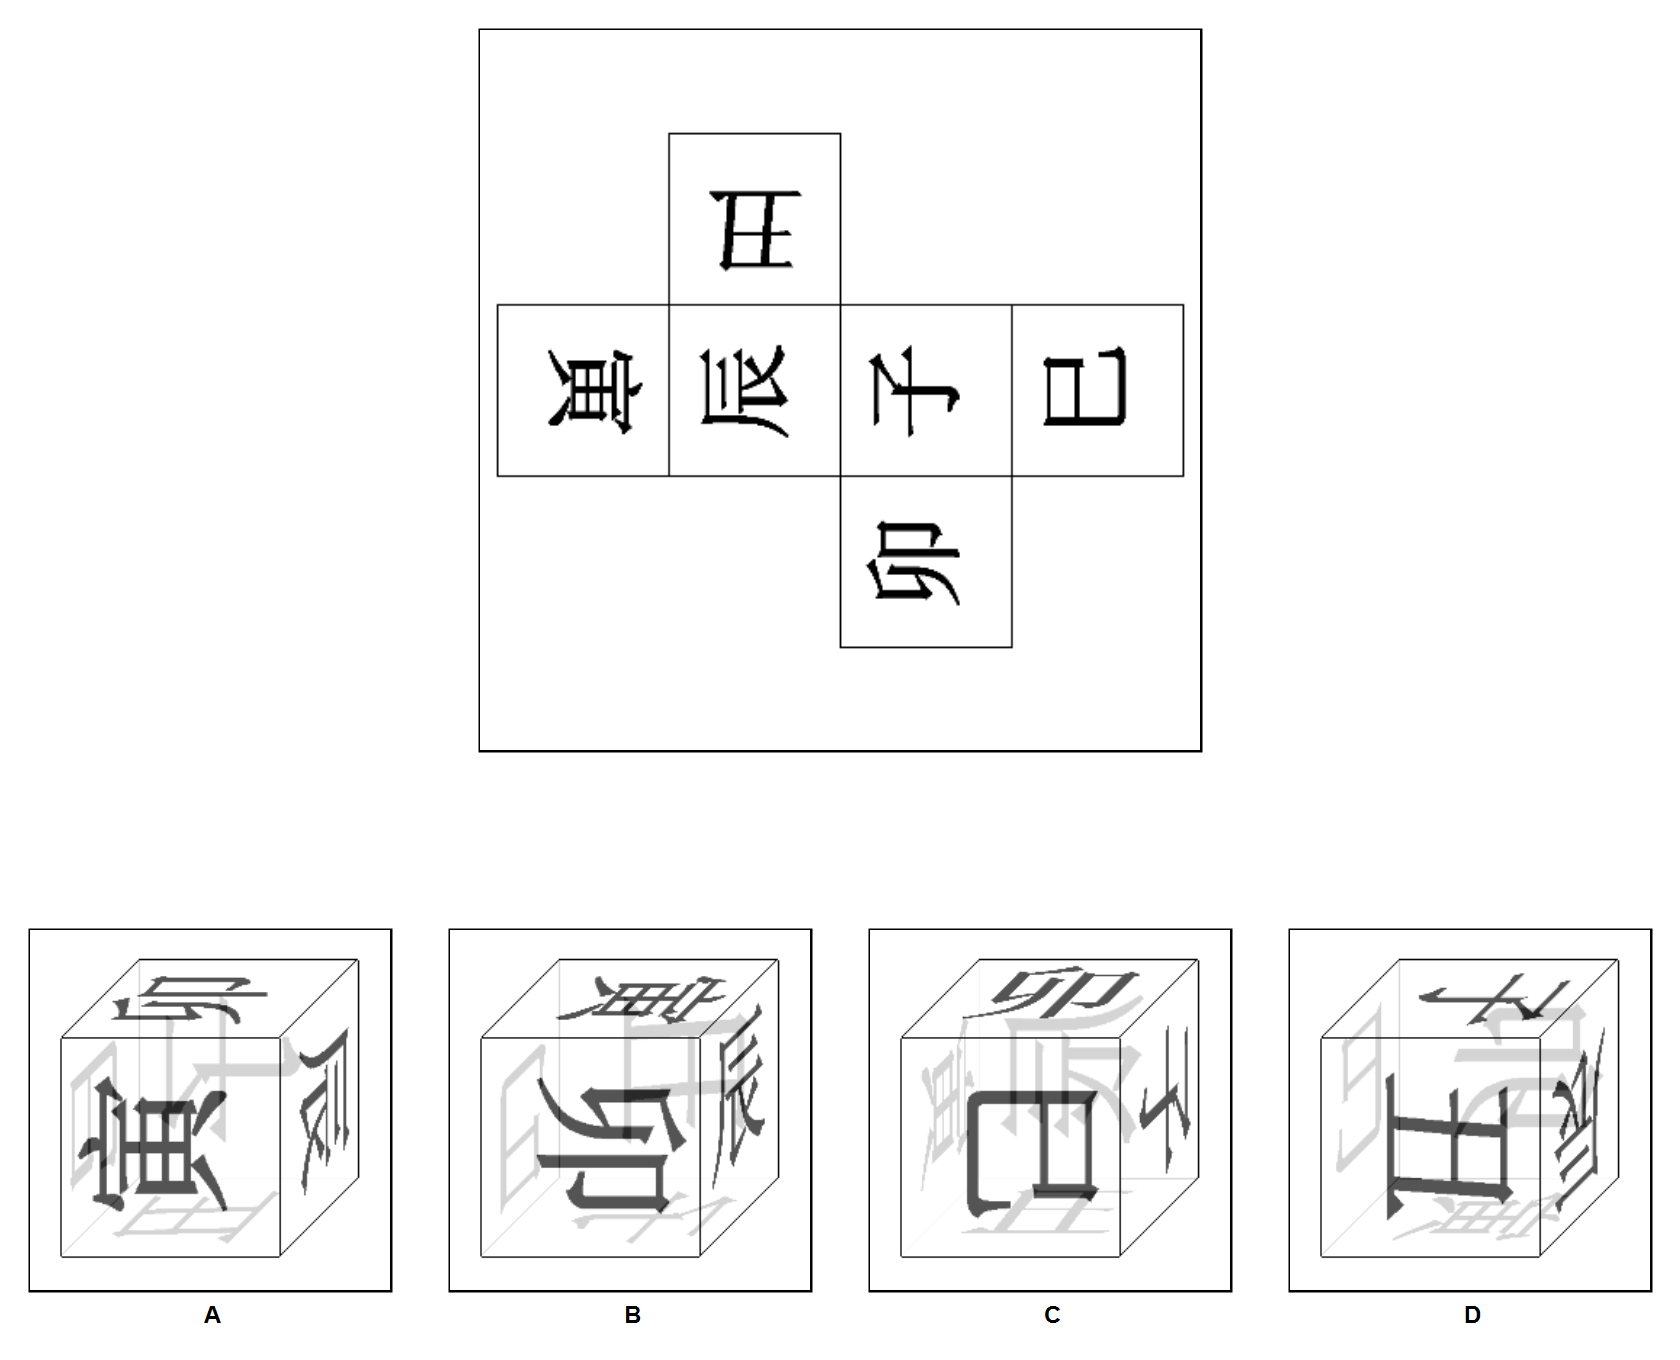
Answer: A